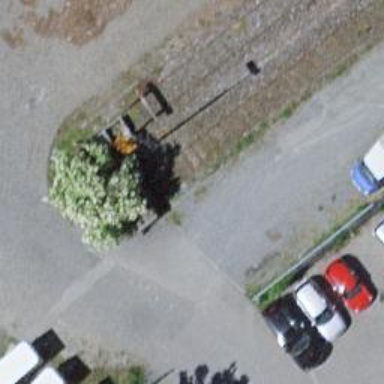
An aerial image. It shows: Railway buffer stop.